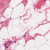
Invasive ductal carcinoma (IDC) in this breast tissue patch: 0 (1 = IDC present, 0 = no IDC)